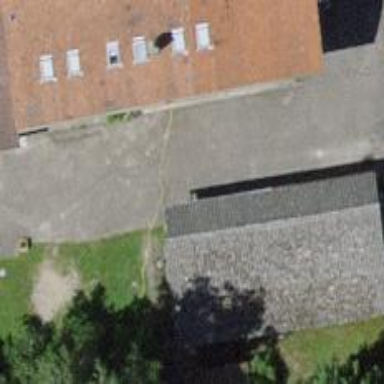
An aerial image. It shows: Garage.